Question: I want to read the csv file column wise and get the every column data into specified array

'''
[country]
Array(
[0]=>Australia
)
[city]
Array(
[0]=>vic
)
'''
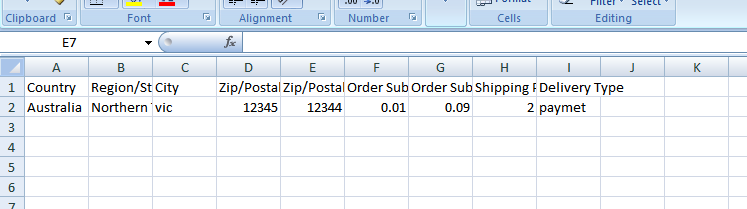
Answer: you can use the 'fgetcsv' function:
'''
if (($handle = fopen("inputfile.csv", "r")) !== false) {
$filesize = filesize("inputfile.csv");
$firstRow = true;
$aData = array();
while (($data = fgetcsv($handle, $filesize, ";")) !== false) {
if($firstRow) {
$aData = $data;
$firstRow = false;
} else {
for($i = 0;$i < count($data); $i++) {
$aData[$i][] = $data[$i];
}
}
}
fclose($handle);
}
'''
so you will get an multidimensional array with first row of headers.